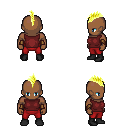
a pixel art fantasy rpg character, male body template, human, dark skin, maroon sleeveless shirt, red pants, gold mohawk hairstyle, cloth bracers, black shoes, four views (front, back, left, right), 2x2 character sprite sheet, small pixel art, hard edges, no anti-aliasing